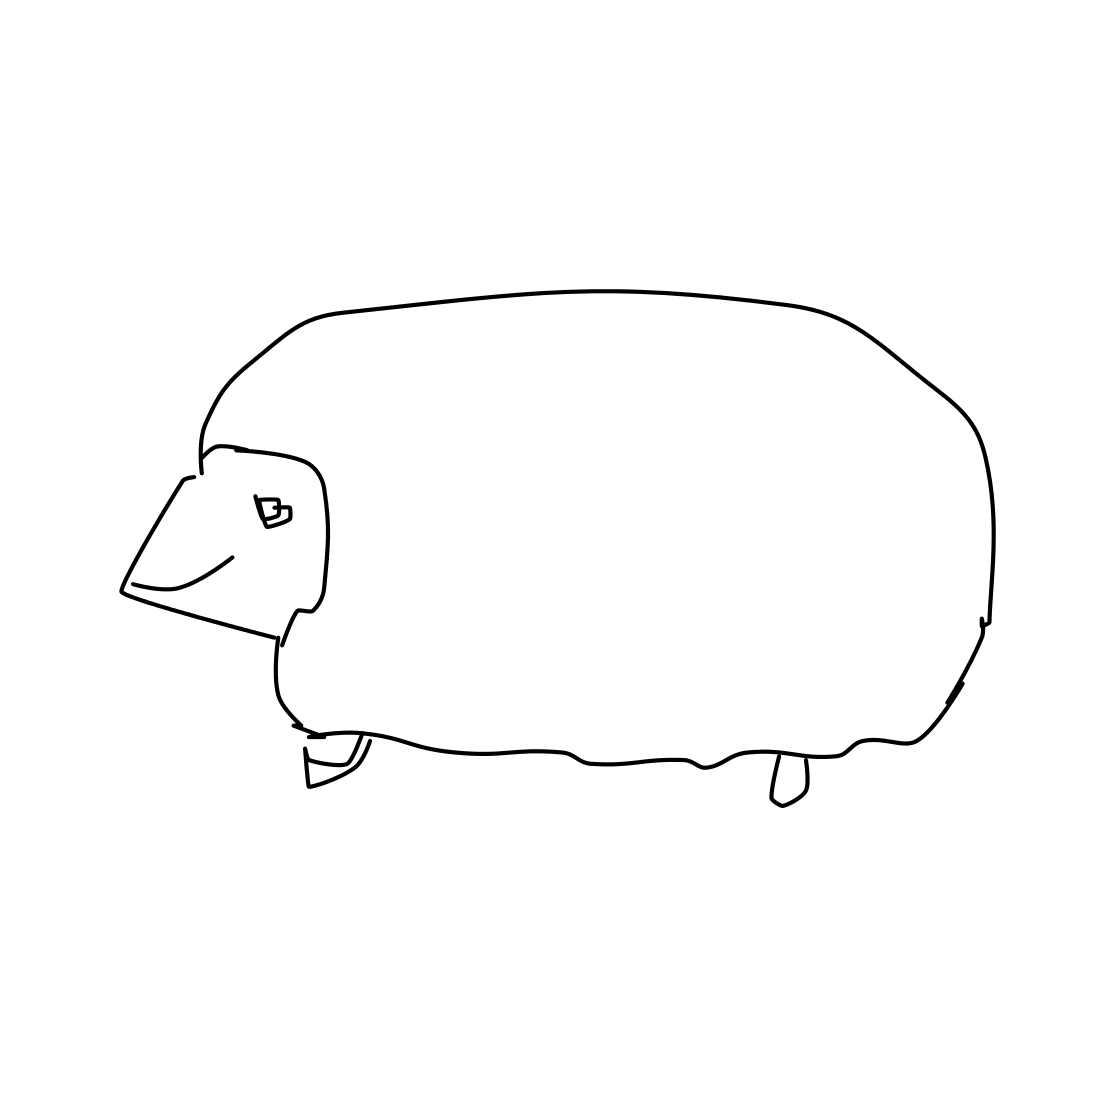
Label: hedgehog